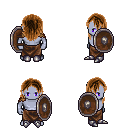
a pixel art fantasy rpg character, male body template, dark elf, purple skin, leather shoulder armor, robe skirt, brown long hairstyle, metal boots, shield, four views (front, back, left, right), 2x2 character sprite sheet, small pixel art, hard edges, no anti-aliasing